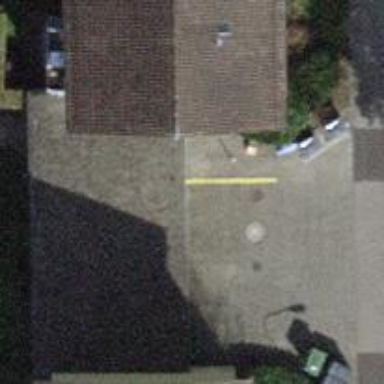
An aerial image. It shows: Footway surfaced with paving stones.